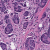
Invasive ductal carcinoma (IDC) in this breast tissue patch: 1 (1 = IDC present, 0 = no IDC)